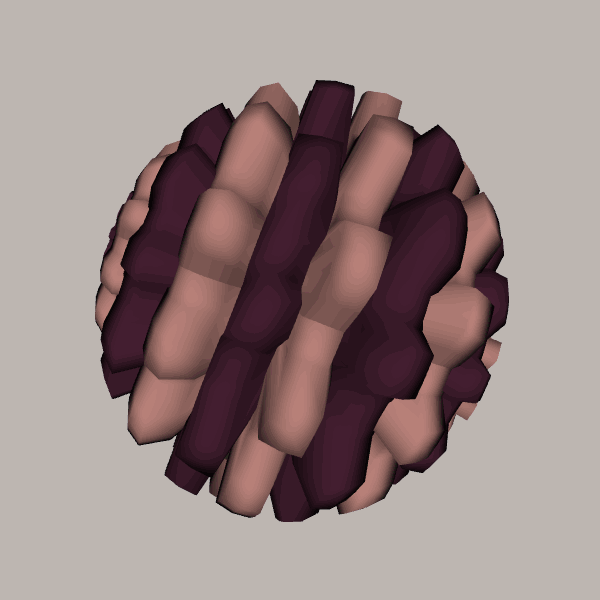
Background: light